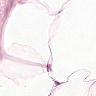
Metastatic tissue present: no